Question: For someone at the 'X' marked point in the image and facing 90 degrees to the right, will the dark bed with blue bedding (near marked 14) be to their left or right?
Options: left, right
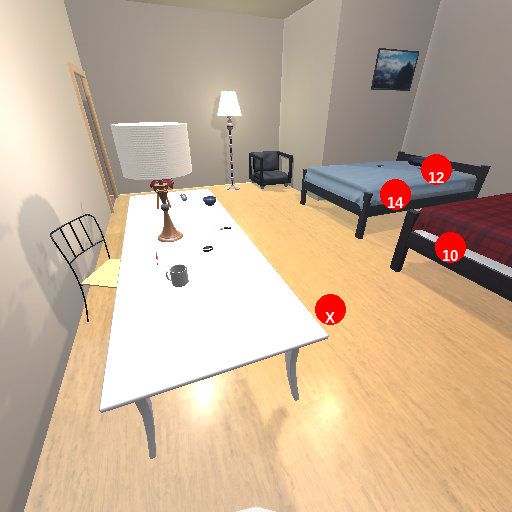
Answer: left